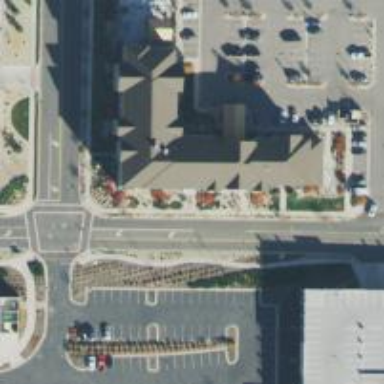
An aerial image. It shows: Hotel building.